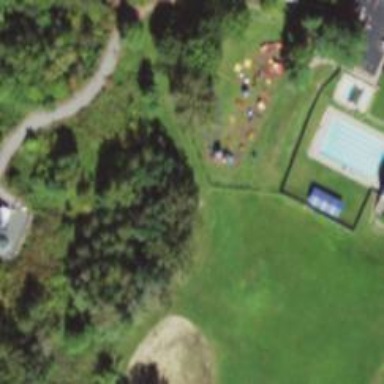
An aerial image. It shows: Playground area for leisure activities on the land.